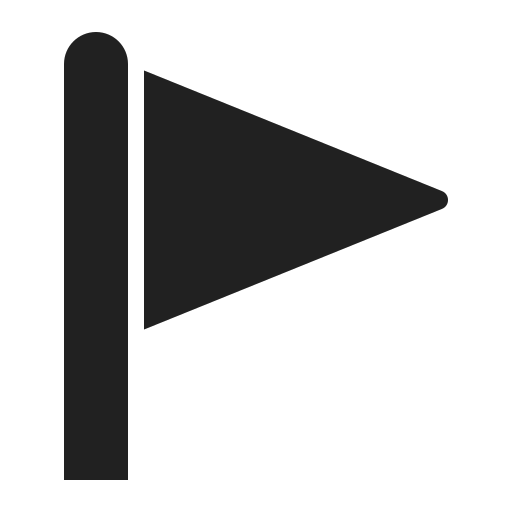
triangular flag high contrast